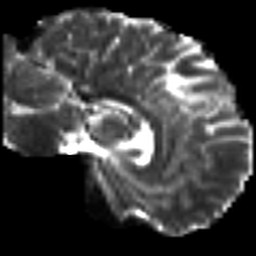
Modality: T2w
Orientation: sagittal
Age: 24
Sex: male
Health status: healthy
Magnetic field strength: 3 T
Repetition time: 8.4 s
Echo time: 0.0926 s